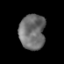
Tissue: prostate
Cell type: T cells
Senescence score: 0.3175
Nuclear area (px): 899
Mean DAPI intensity: 110.157